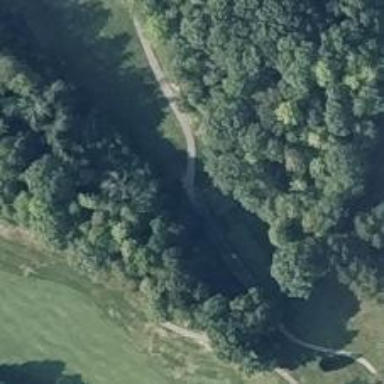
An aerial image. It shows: Well-maintained grade1 path in golf course.